Question: I'm using MySQL, of course.
However, I'm unable to run any while loop in the text box in the browser to update records in a table - I'm getting an error.
'''
DECLARE @count INT
SET @count = 0
WHILE @count <2000 DO
/* loop logic in here */
SET @count = @count + 1;
END WHILE;
'''
Is the above code wrong?
Here is the error:

> MySQL said:
# 1064 - You have an error in your SQL syntax; check the manual that corresponds to your MySQL server version for the right syntax to use
near 'DECLARE @count INT SET @count = 0 WHILE @count <2000 DO
SET @count = @co' at line 1
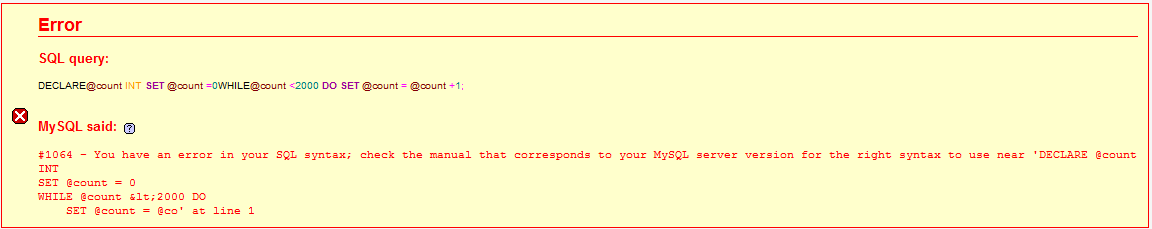
Answer: You can do this with a procedure like this :
'''
DELIMITER $$
DROP PROCEDURE IF EXISTS test$$
CREATE PROCEDURE test()
BEGIN
DECLARE count INT DEFAULT 0;
WHILE count < 2000 DO
/* statment */
SET count = count + 1;
END WHILE;
END$$
DELIMITER ;
'''
mysql>call test();
Hope this help you.